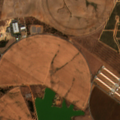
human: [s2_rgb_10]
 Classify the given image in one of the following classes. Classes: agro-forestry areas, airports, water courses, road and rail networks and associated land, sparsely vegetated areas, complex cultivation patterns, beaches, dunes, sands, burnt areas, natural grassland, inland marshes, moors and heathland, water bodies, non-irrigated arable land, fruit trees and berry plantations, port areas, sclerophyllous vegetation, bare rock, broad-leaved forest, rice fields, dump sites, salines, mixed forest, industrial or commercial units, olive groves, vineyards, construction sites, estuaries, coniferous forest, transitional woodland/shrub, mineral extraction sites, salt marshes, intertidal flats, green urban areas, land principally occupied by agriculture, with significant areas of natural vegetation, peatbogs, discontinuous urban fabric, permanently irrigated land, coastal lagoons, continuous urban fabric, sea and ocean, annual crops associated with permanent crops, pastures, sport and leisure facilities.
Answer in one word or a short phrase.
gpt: non-irrigated arable land, permanently irrigated land, olive groves